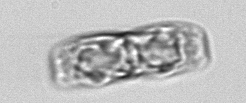
Label: pennate_morphotype1